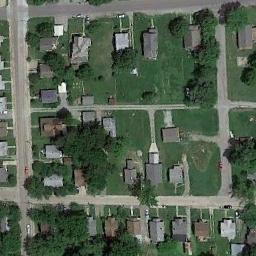
Label: residential